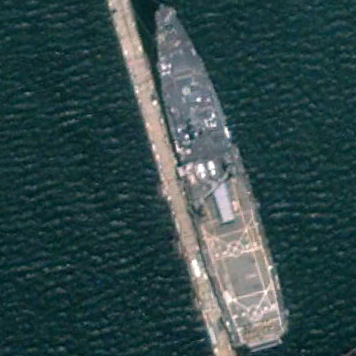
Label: combat